Interaction volume radius: 5 \u00c5
Interaction volume height: 15 \u00c5
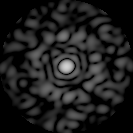
Disorder parameter: 0.8325